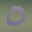
Label: 0